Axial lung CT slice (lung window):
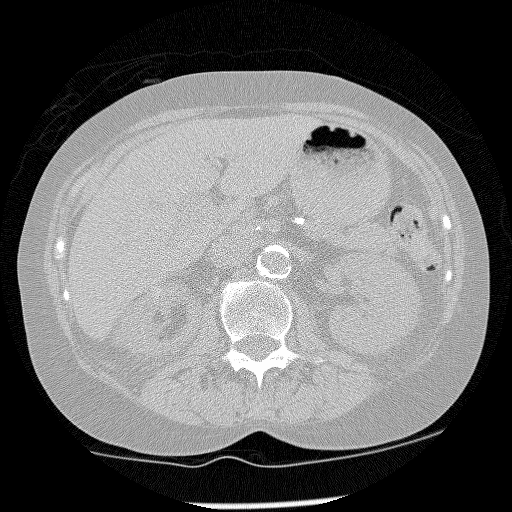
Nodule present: no